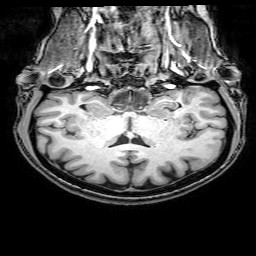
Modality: T1w
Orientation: sagittal
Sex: female
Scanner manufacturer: philips
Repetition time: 0.00822 s
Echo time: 0.00377 s